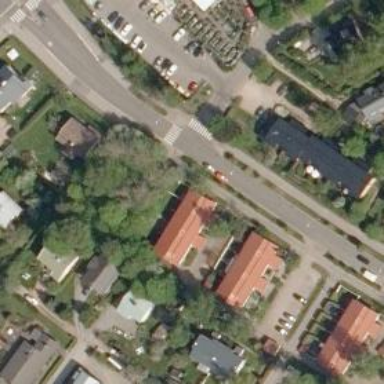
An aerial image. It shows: Asphalt cycleway with crossing.